Aerial crown-view tile of a tropical tree (Barro Colorado Island, Panama), acquired 20240611:
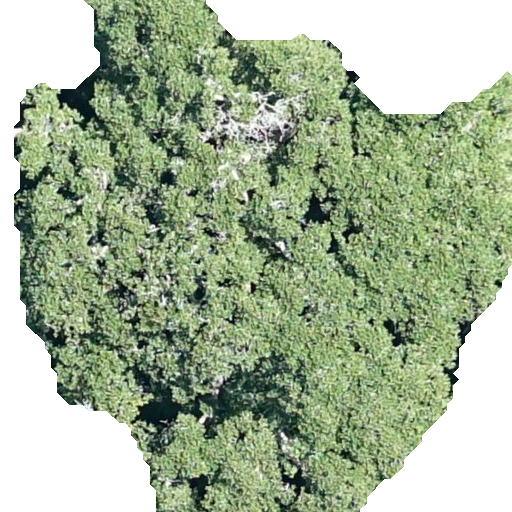
Species: Ficus insipida
GBIF accepted scientific name: Ficus insipida
Crown area: 315.367 m²